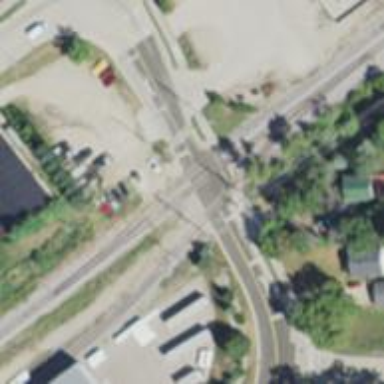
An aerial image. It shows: Crossing for the railway.